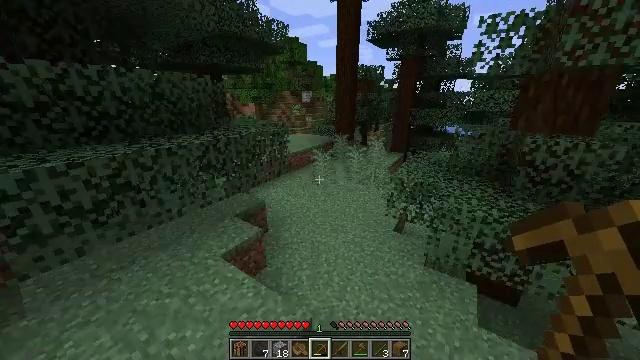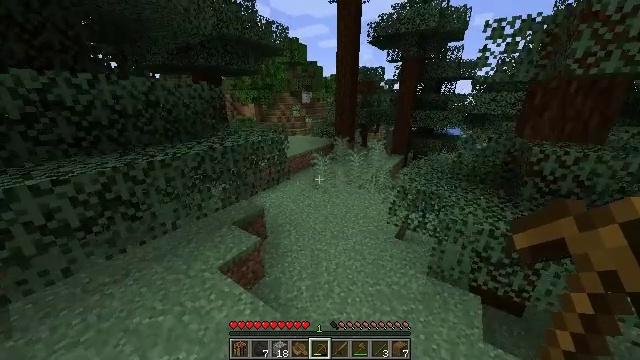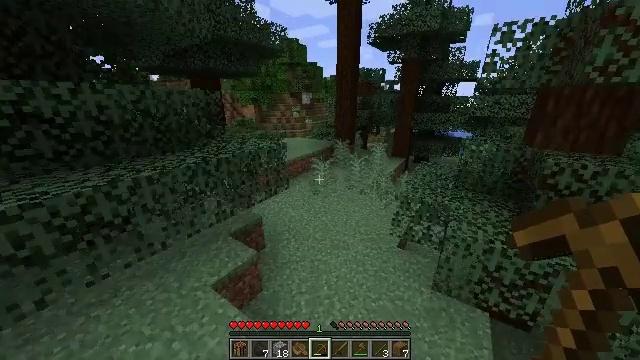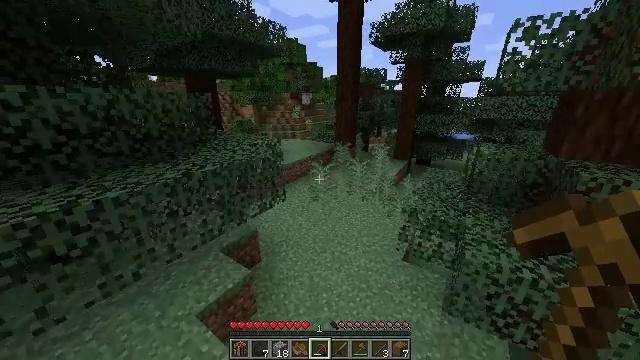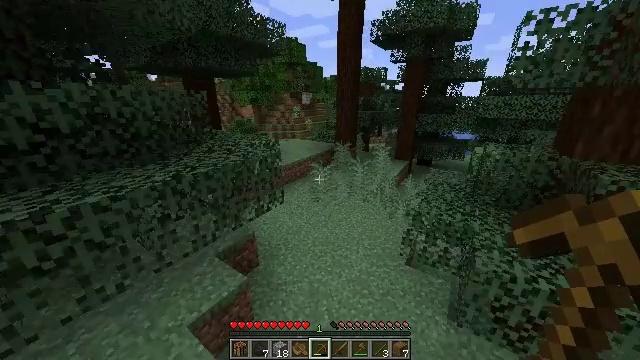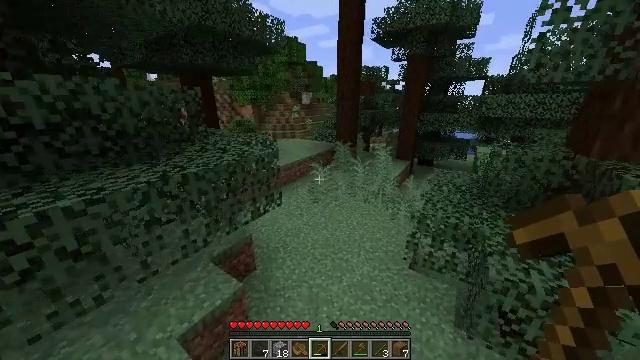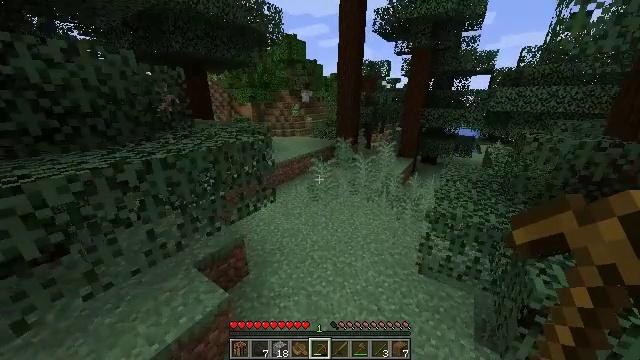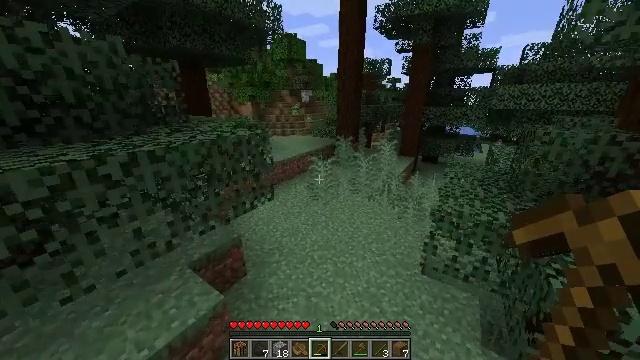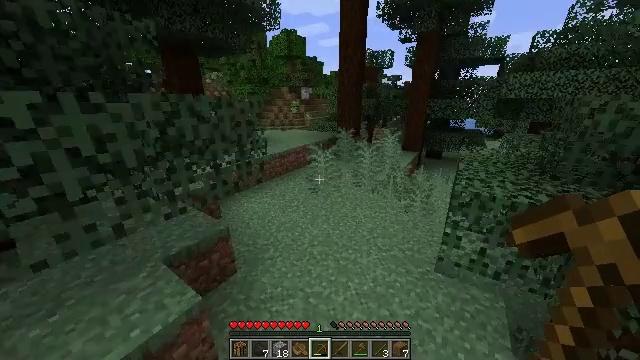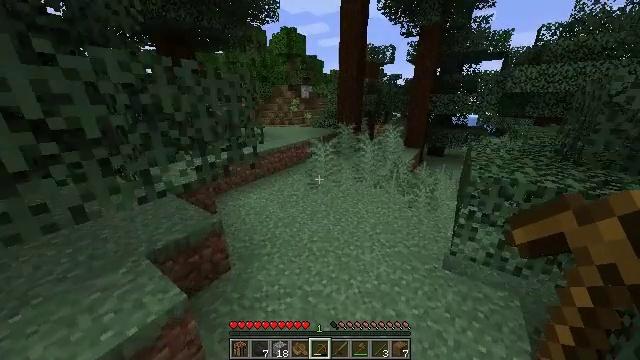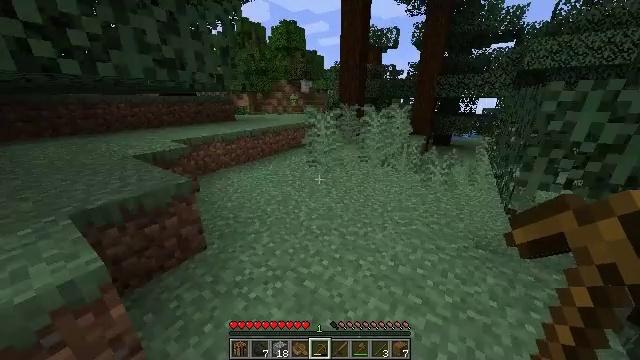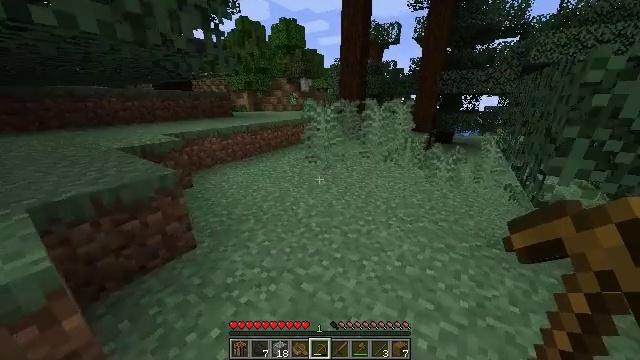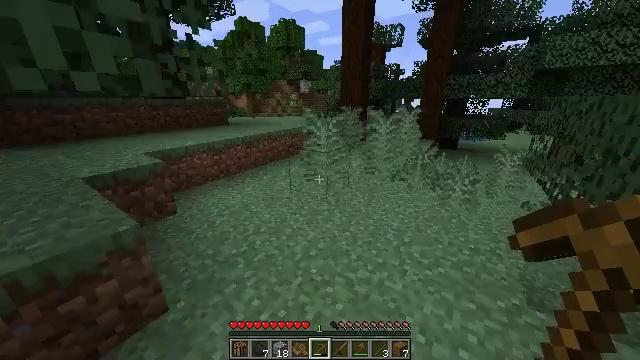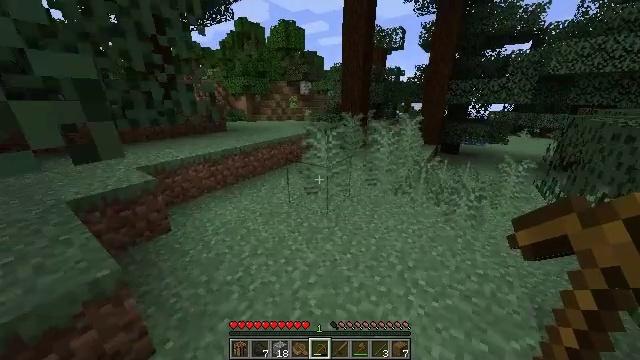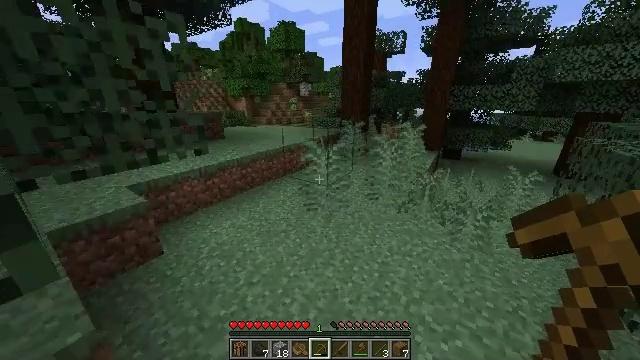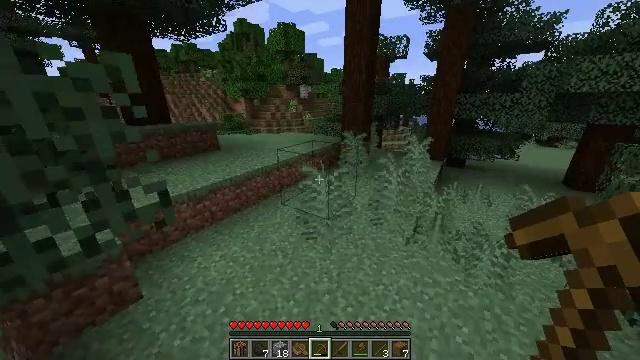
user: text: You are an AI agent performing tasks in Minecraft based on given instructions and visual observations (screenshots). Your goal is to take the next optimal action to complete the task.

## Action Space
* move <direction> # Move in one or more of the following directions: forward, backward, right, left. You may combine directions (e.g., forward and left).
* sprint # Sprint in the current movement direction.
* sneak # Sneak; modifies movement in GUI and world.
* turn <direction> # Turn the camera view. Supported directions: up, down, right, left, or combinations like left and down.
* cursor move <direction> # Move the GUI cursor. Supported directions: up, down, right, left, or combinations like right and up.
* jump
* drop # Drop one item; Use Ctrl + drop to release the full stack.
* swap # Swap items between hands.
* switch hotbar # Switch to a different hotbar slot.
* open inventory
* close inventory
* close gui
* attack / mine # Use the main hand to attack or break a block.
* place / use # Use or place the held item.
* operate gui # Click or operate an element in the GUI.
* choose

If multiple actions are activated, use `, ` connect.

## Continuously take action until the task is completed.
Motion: motion action
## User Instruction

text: Fish and kill the salmon.
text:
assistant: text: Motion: move forward, sprint, jump
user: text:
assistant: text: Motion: move forward, sprint, jump
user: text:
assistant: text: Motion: move forward, sprint
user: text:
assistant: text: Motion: move forward, sprint
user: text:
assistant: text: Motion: move forward, sprint
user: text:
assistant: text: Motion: move forward, sprint
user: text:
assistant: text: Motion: move forward, sprint
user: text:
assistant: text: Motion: move forward, sprint
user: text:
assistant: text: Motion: move forward, sprint, jump
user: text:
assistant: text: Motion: move forward, sprint, jump
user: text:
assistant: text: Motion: move forward, sprint, jump
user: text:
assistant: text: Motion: move forward, sprint, jump
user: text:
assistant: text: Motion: move forward, sprint, jump
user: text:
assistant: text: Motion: move forward, sprint, jump
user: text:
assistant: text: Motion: move forward, sprint
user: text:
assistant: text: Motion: move forward, sprint
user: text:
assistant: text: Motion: move forward, sprint
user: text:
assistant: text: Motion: move forward, sprint
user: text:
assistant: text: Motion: move forward, sprint
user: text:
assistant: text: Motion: move forward, sprint
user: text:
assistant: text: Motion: move forward, sprint
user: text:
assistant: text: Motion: move forward, sprint
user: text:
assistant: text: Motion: move forward, sprint
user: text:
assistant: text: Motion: move forward, sprint, jump
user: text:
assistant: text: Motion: move forward, sprint, jump
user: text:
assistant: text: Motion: move forward, sprint, jump
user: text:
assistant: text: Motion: move forward, sprint, turn left, jump
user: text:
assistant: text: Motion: move forward, sprint, turn left
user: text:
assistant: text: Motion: move forward, sprint, turn left
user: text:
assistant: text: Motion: move forward, sprint, turn left